Question: Given such data:
'''
#Cutpoint SN (1-PPV)
5 0.56 0.01
7 0.78 0.19
9 0.91 0.58
'''
How can I plot ROC curve with R that produce similar result like the
attached ?
I know ROCR package but it doesn't take such input.
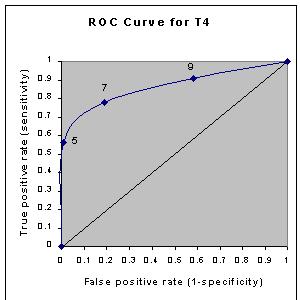
Answer: If you just want to create the plot (without that silly interpolation spline between points) then just plot the data you give in the standard way, prepending a point at (0,0) and appending one at (1,1) to give the end points of the curve.
'''
## your data with different labels
dat <- data.frame(cutpoint = c(5, 7, 9),
TPR = c(0.56, 0.78, 0.91),
FPR = c(0.01, 0.19, 0.58))
## plot version 1
op <- par(xaxs = "i", yaxs = "i")
plot(TPR ~ FPR, data = dat, xlim = c(0,1), ylim = c(0,1), type = "n")
with(dat, lines(c(0, FPR, 1), c(0, TPR, 1), type = "o", pch = 25, bg = "black"))
text(TPR ~ FPR, data = dat, pos = 3, labels = dat$cutpoint)
abline(0, 1)
par(op)
'''
The first 'plot()' call sets up the plotting region, without doing an plotting at all. Note that I force the plot to cover the range (0,1) in both axes. The 'par()' call tells R to plot axes that cover the range of the data - the default extends them by 4 percent of the range on each axis.
The next line, 'with(dat, lines(....))' draws the ROC curve and here we prepend and append the points at (0,0) and (1,1) to give the full curve. Here I use 'type = "o"' to give both points and lines overplotted, the points are represented by character 25 which allows it to be filled with a colour, here black.
Then I add labels to the points using 'text(....)'; the 'pos' argument is used to position the label away from the actual plotting coordinates. I take the labels from the 'cutpoint' object in the data frame.
The 'abline()' call draws the 1:1 line (here the '0', and '1' mean an intercept of '0' and a slope of '1' respectively.
The final line resets the plotting parameters to the defaults we saved in 'op' prior to plotting (in the first line).
The resulting plot looks like this:

It isn't an exact facsimile and I prefer the plot using the default for the axis ranges(adding 4 percent):
'''
plot(TPR ~ FPR, data = dat, xlim = c(0,1), ylim = c(0,1), type = "n")
with(dat, lines(c(0, FPR, 1), c(0, TPR, 1), type = "o", pch = 25, bg = "black"))
text(TPR ~ FPR, data = dat, pos = 3, labels = dat$cutpoint)
abline(0, 1)
'''

Again, not a true facsimile but close.